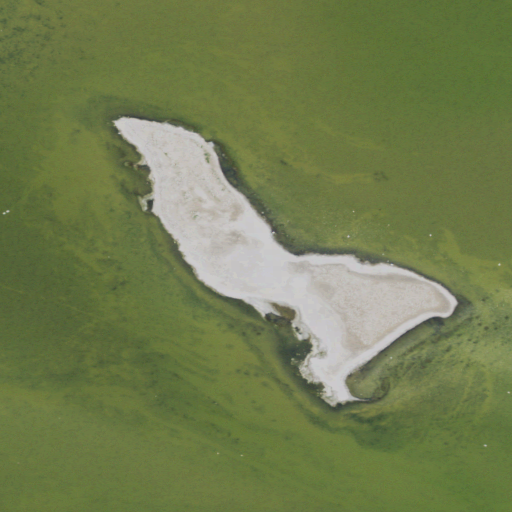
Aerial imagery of island in Montana named Pelican Islands containing only open water